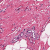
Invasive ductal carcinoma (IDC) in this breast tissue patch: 0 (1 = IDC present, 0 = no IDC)